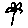
Label: flower